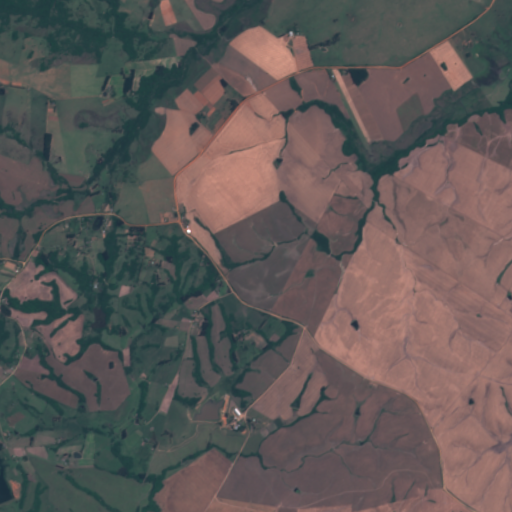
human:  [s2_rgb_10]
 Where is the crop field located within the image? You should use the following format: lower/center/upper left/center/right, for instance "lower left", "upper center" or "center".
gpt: The crop field is located in the lower right of the image.
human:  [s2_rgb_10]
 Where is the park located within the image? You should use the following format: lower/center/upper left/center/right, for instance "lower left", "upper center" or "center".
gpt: The park is located in the upper center of the image.
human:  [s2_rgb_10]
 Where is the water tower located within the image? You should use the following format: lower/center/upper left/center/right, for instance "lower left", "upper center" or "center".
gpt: The water tower is located in the center left of the image.
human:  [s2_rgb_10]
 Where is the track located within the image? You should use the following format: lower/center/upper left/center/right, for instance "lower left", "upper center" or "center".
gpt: There is no track in the image.